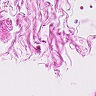
Metastatic tissue present: no